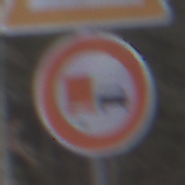
Verkehrszeichen: UeberholverbotKraftfahrzeuge
Zusatzzeichen oben: AmphibienwanderungLinks
Umgebung: Outdoor, Nature
Tageszeit: Midday
Wetter: Overcast
Licht: Natural
Jahreszeit: Autumn
Kontrast: LowContrast